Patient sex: M
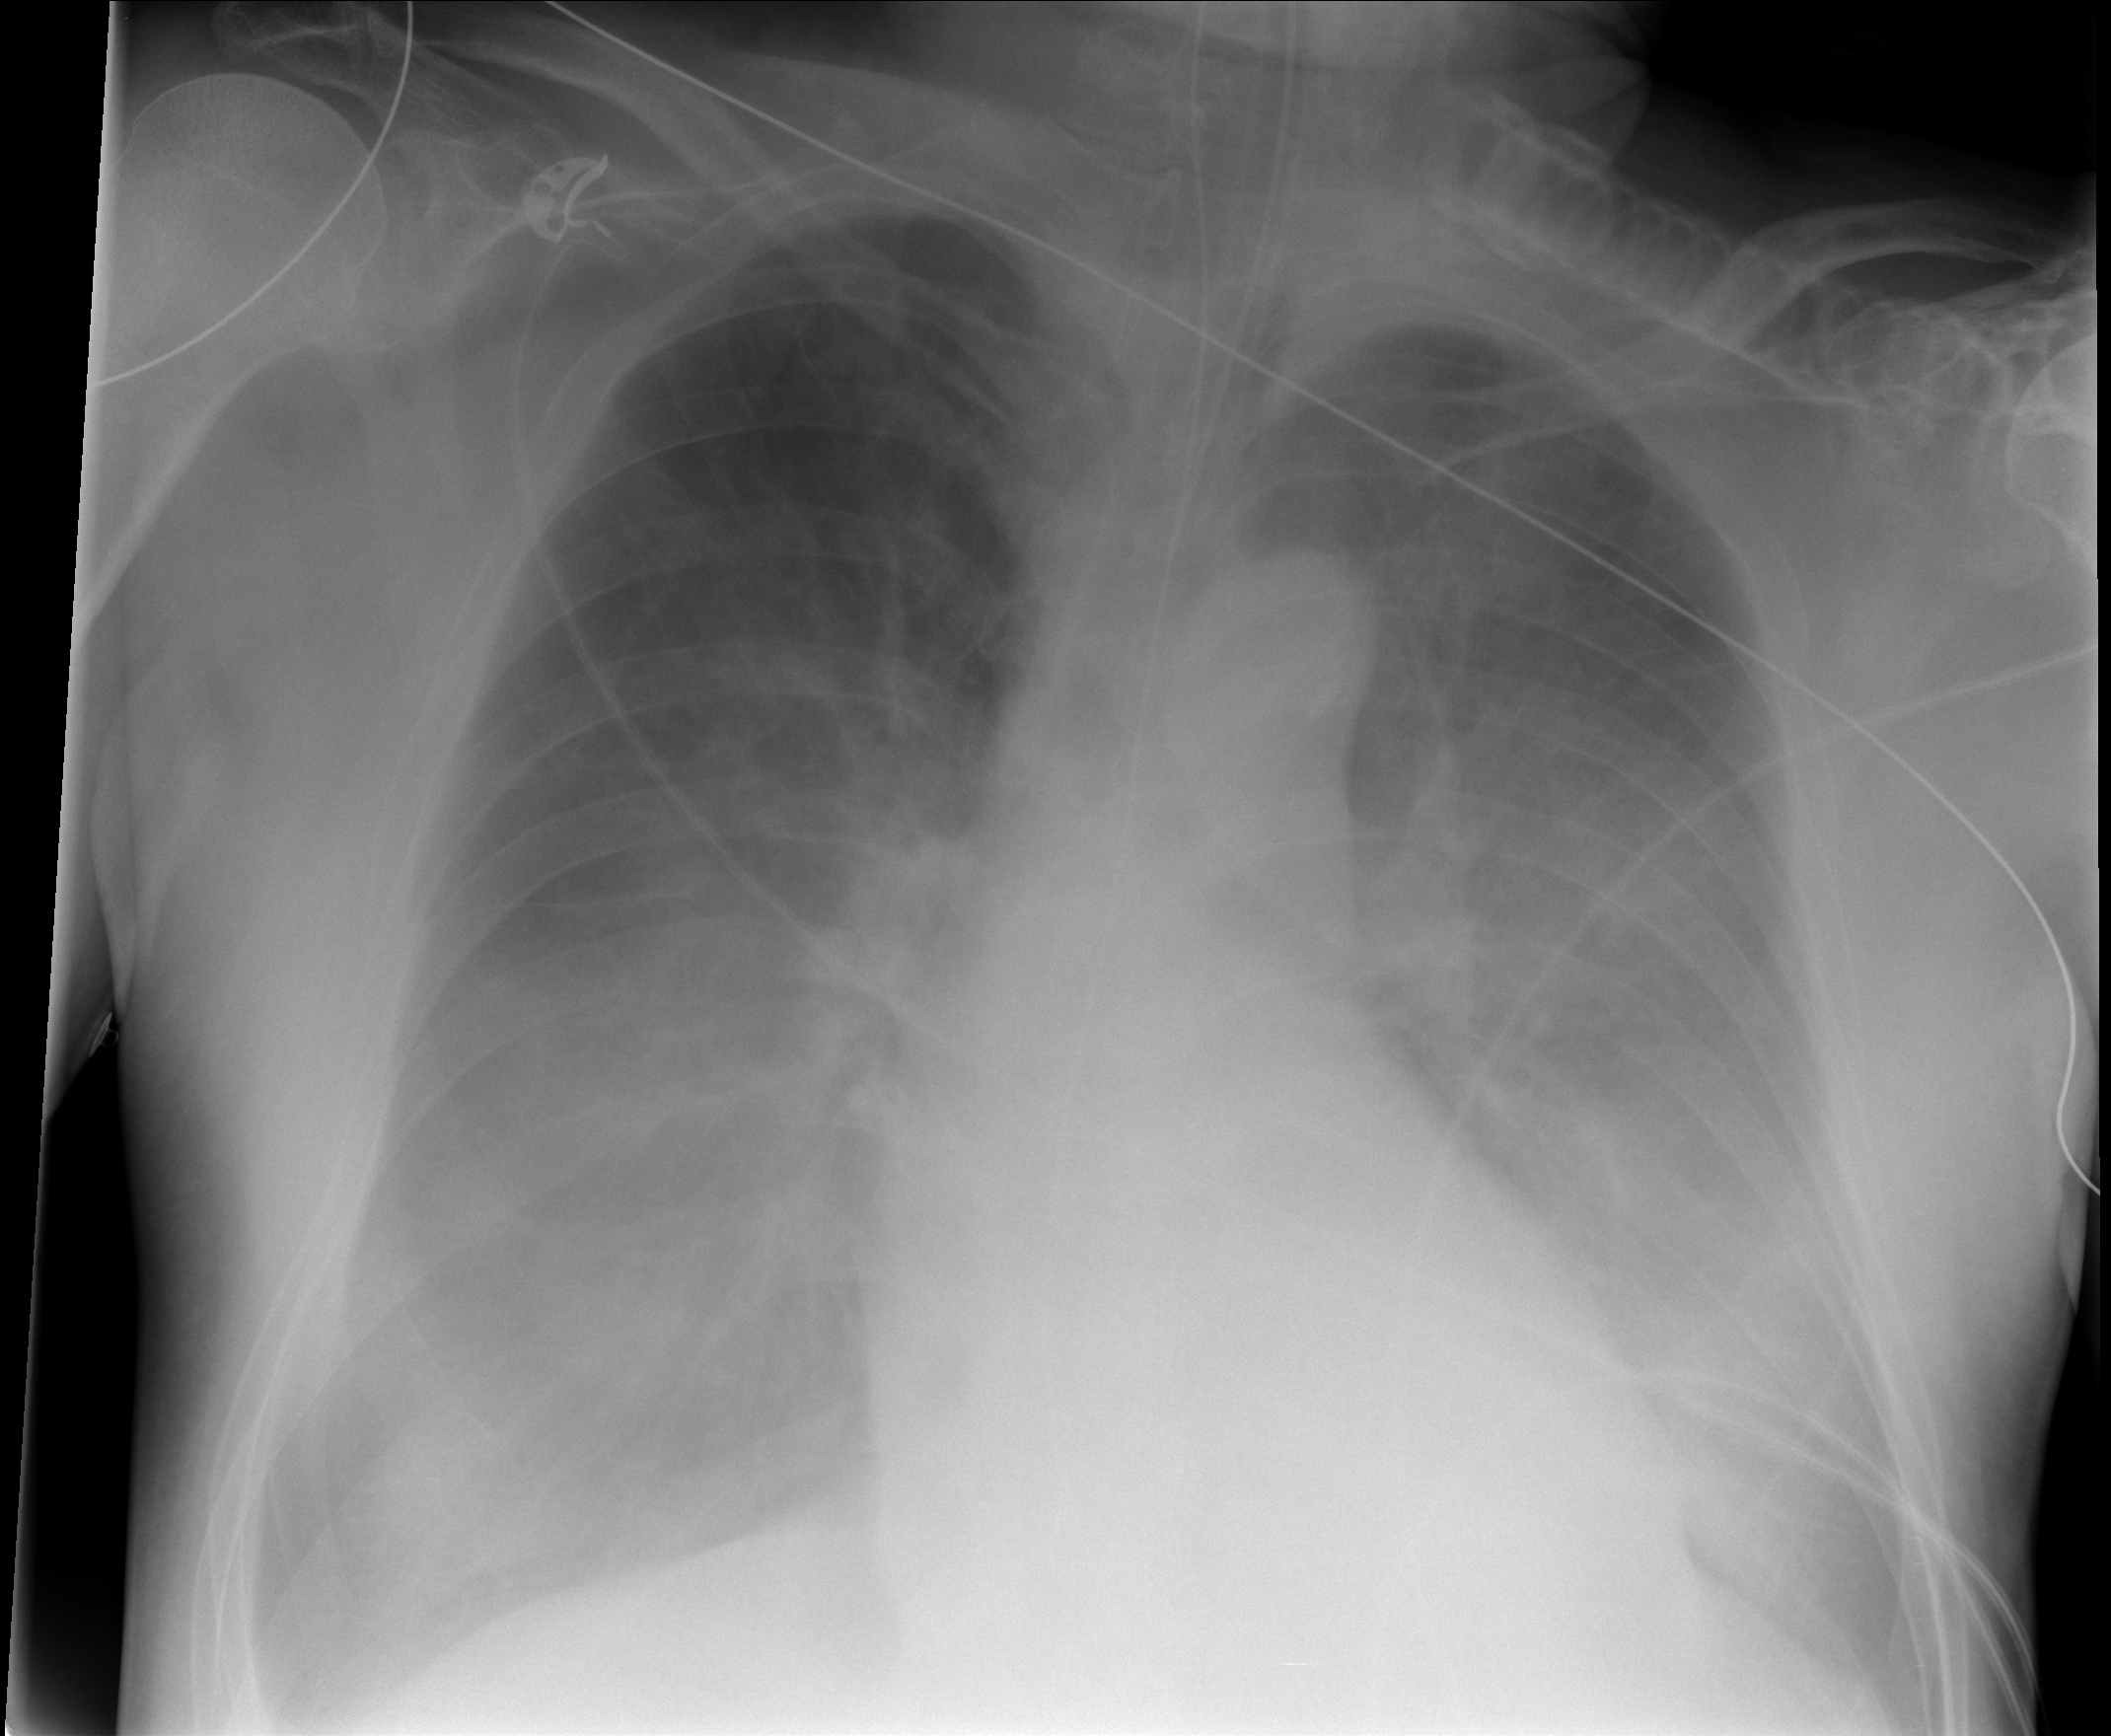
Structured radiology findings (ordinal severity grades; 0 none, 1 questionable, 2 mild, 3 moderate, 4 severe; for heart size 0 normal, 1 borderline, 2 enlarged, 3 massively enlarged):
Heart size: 0
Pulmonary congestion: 0
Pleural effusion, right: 3
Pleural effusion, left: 3
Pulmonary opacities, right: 0
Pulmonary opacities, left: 0
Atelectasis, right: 2
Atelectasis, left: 2